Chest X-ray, AP view. Patient: 46 years old, sex M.
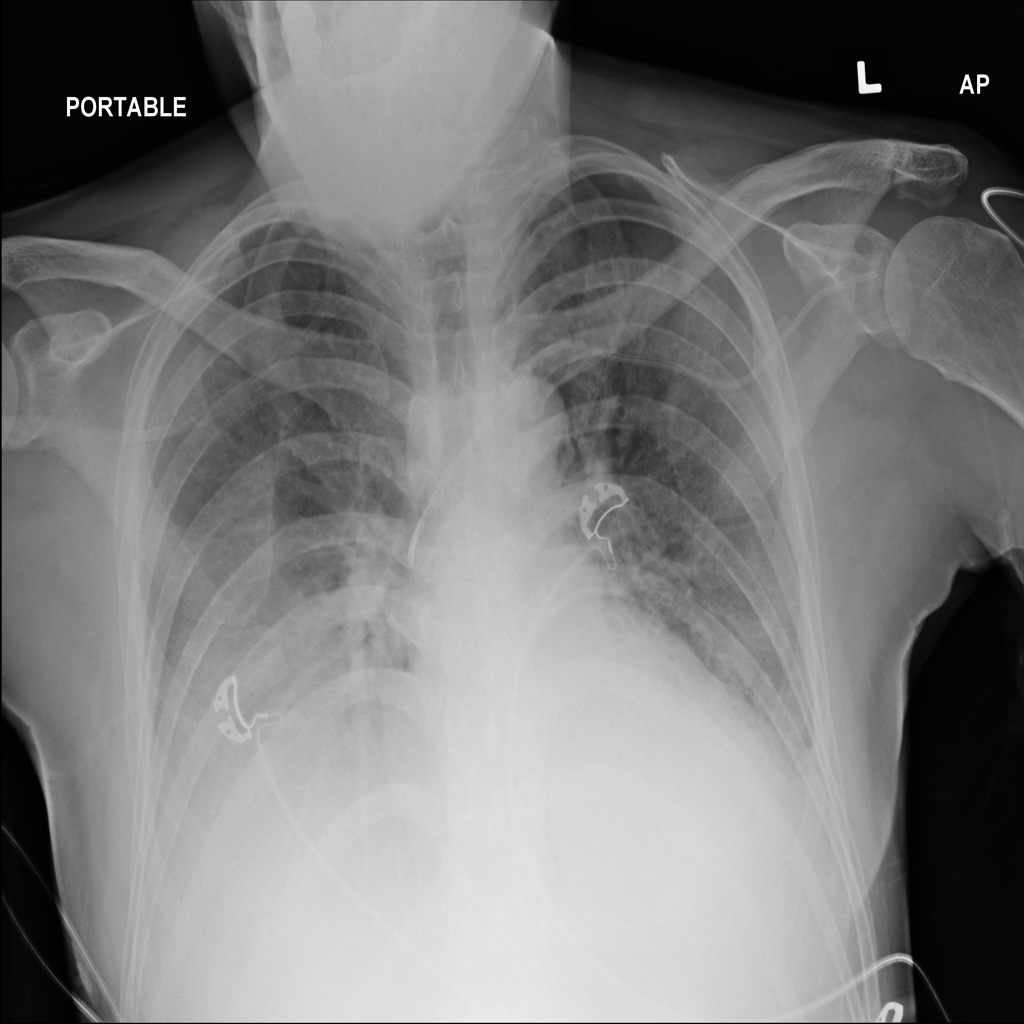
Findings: Edema